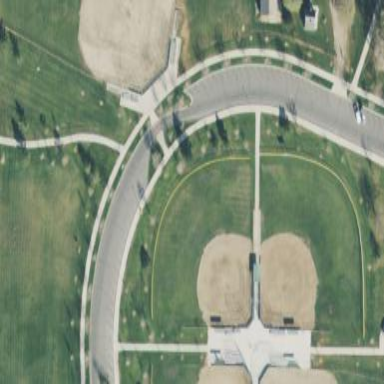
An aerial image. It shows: Baseball pitch with compacted surface for leisure land.